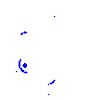
Particle: proton